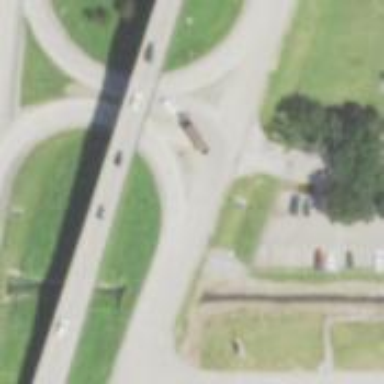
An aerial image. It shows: Trunk link highway.